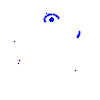
Particle: electron